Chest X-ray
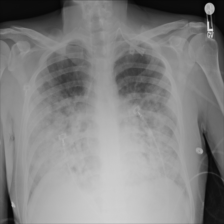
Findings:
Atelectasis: negative
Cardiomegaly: negative
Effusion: negative
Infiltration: negative
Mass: negative
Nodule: negative
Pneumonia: negative
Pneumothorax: negative
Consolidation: negative
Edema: negative
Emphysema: negative
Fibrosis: negative
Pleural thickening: negative
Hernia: negative